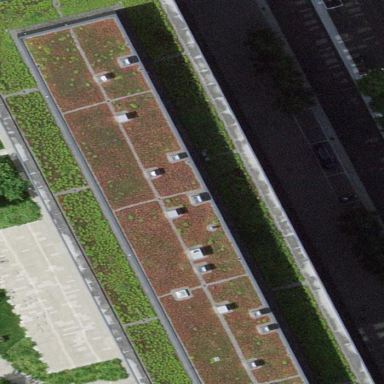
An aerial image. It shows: Office building with flat roof.